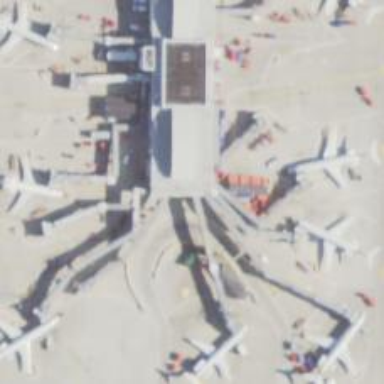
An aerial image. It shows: Airport gate.